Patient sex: M
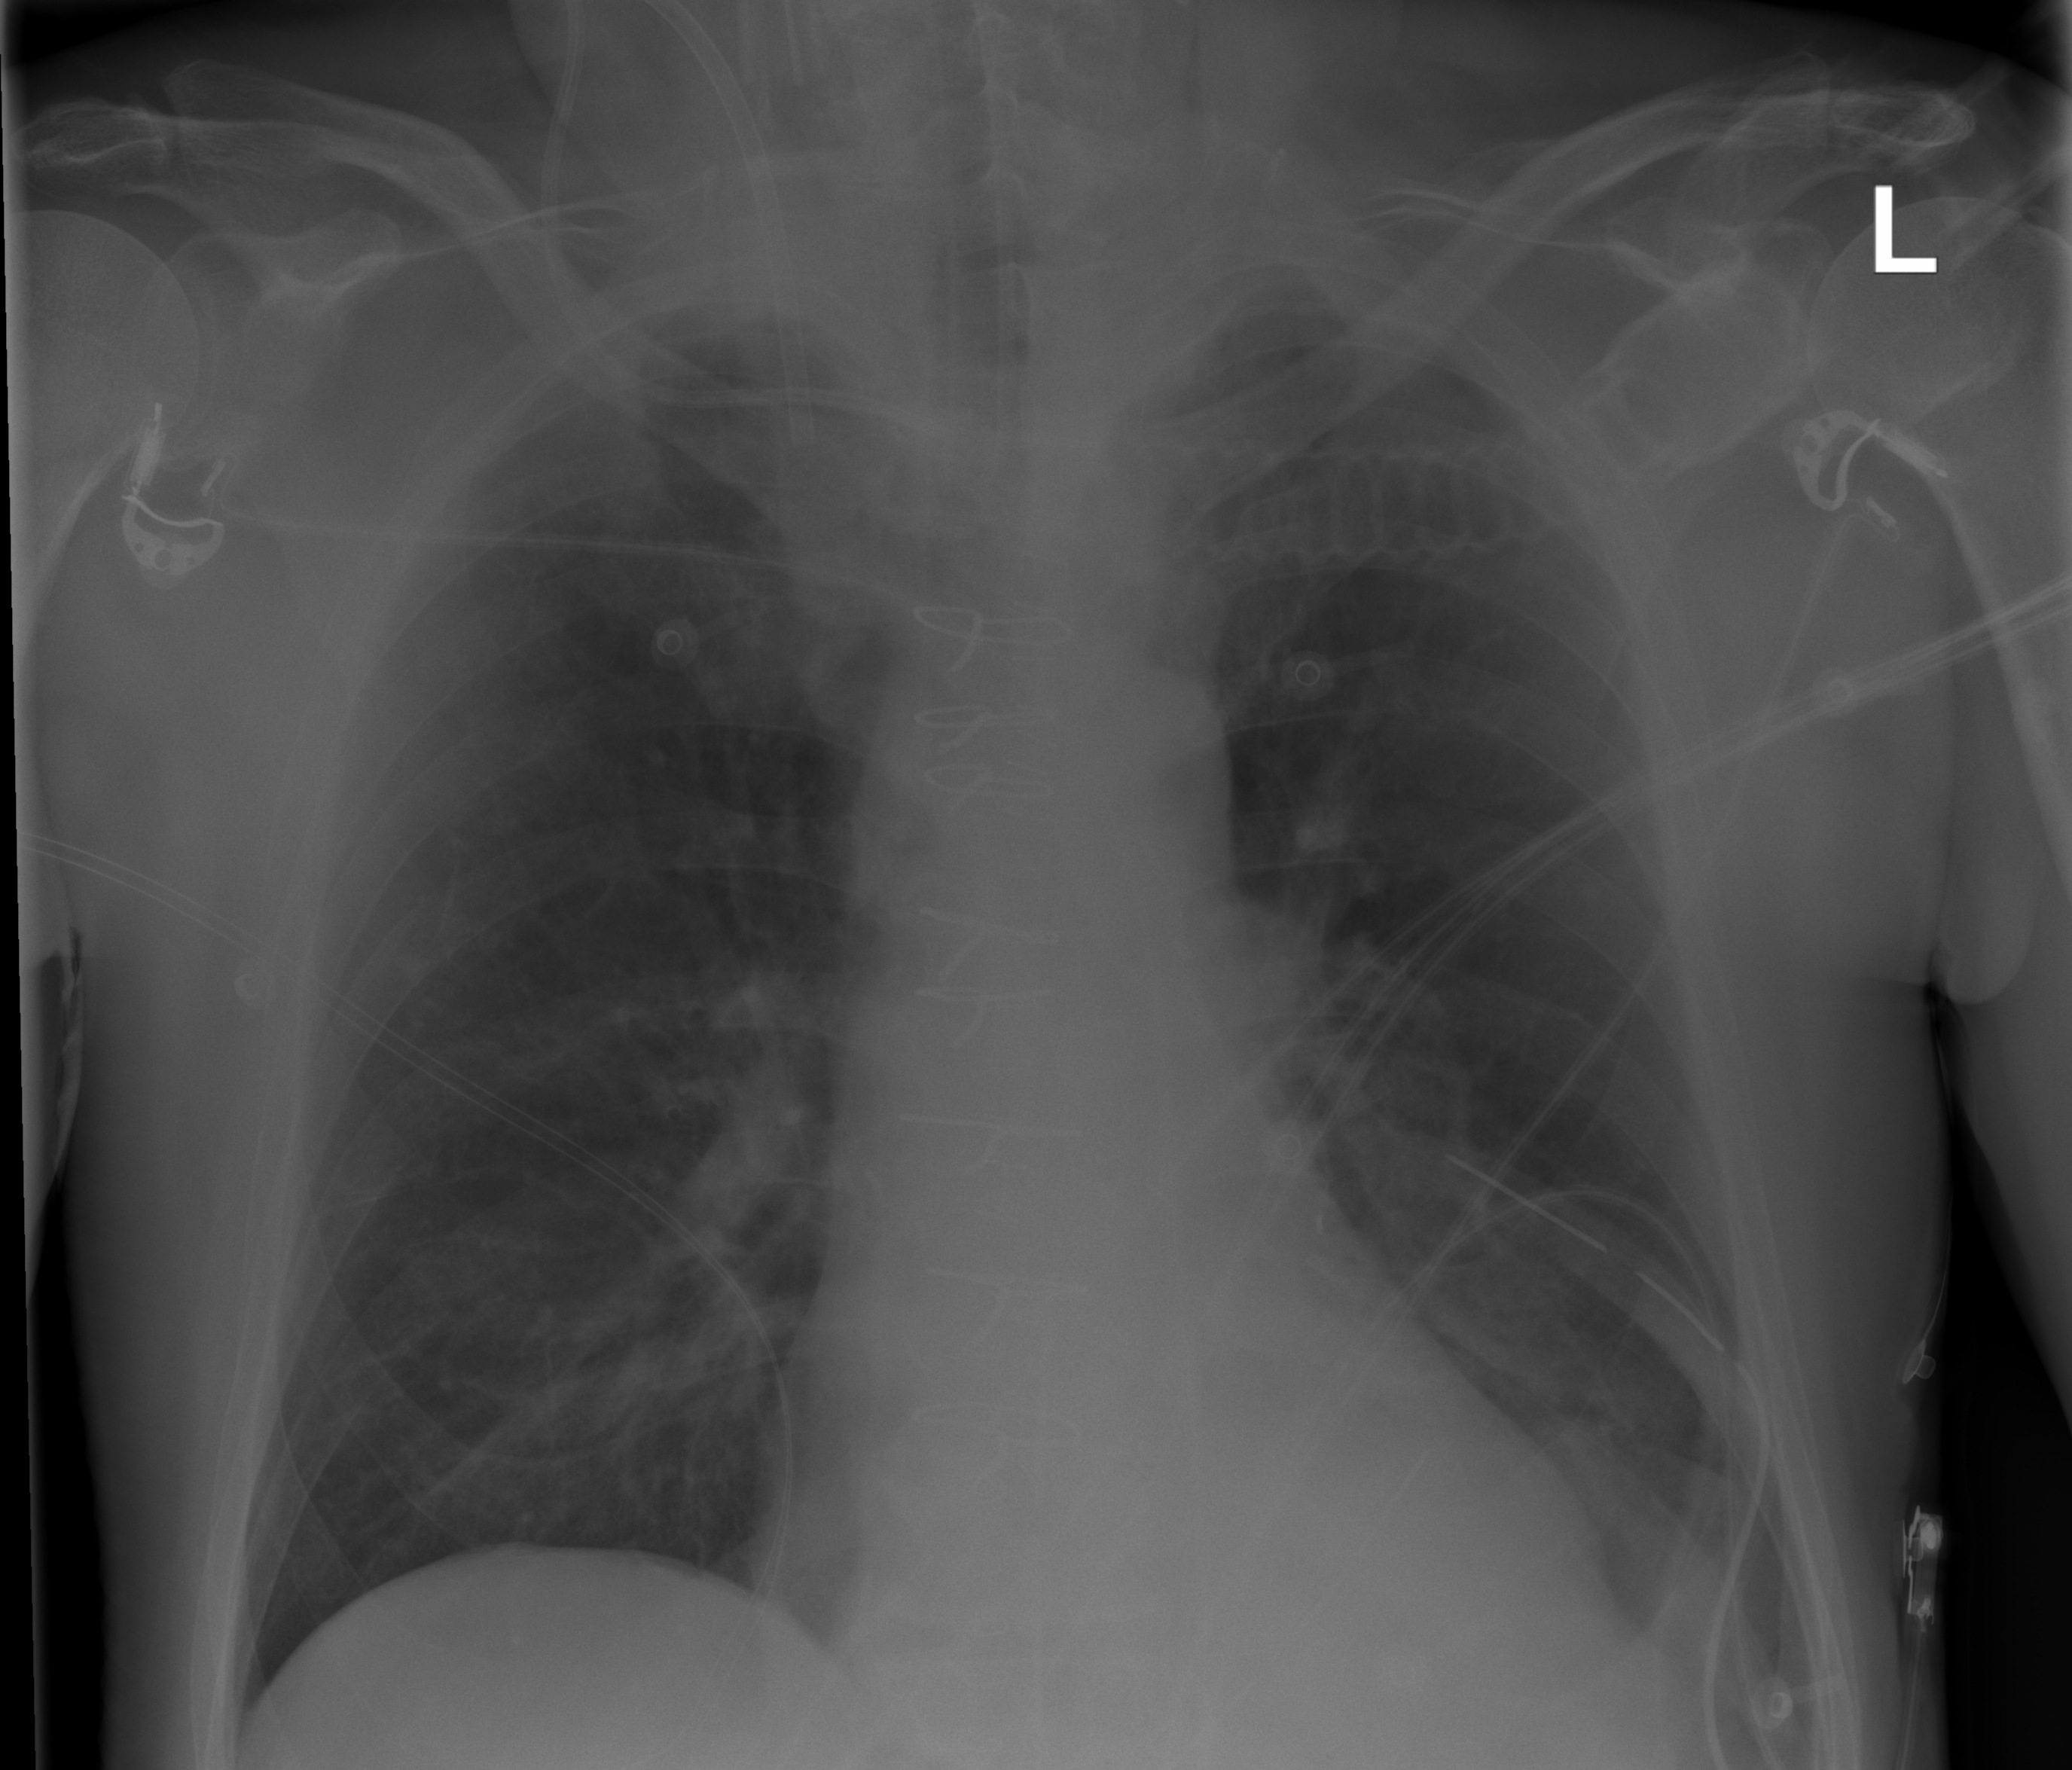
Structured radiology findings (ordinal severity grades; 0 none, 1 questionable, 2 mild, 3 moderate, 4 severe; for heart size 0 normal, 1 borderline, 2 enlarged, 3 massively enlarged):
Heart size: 0
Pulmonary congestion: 0
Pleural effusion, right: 0
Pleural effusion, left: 0
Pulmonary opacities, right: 0
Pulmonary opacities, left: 0
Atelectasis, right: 0
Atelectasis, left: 2